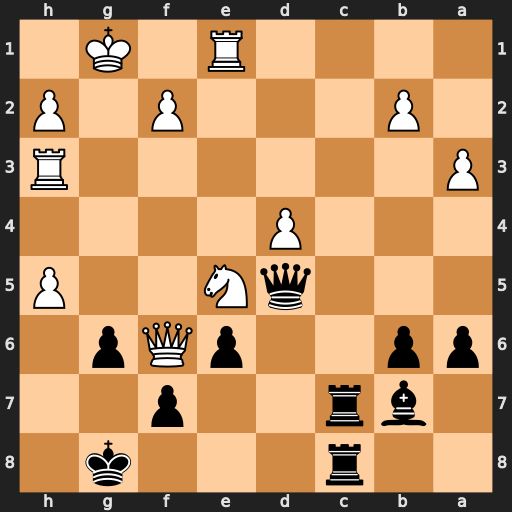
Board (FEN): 2r3k1/1br2p2/pp2pQp1/3qN2P/3P4/P6R/1P3P1P/4R1K1
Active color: b
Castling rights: -
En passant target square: -
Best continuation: Qh1#